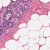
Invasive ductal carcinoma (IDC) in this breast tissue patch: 0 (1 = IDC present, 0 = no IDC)